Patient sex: M
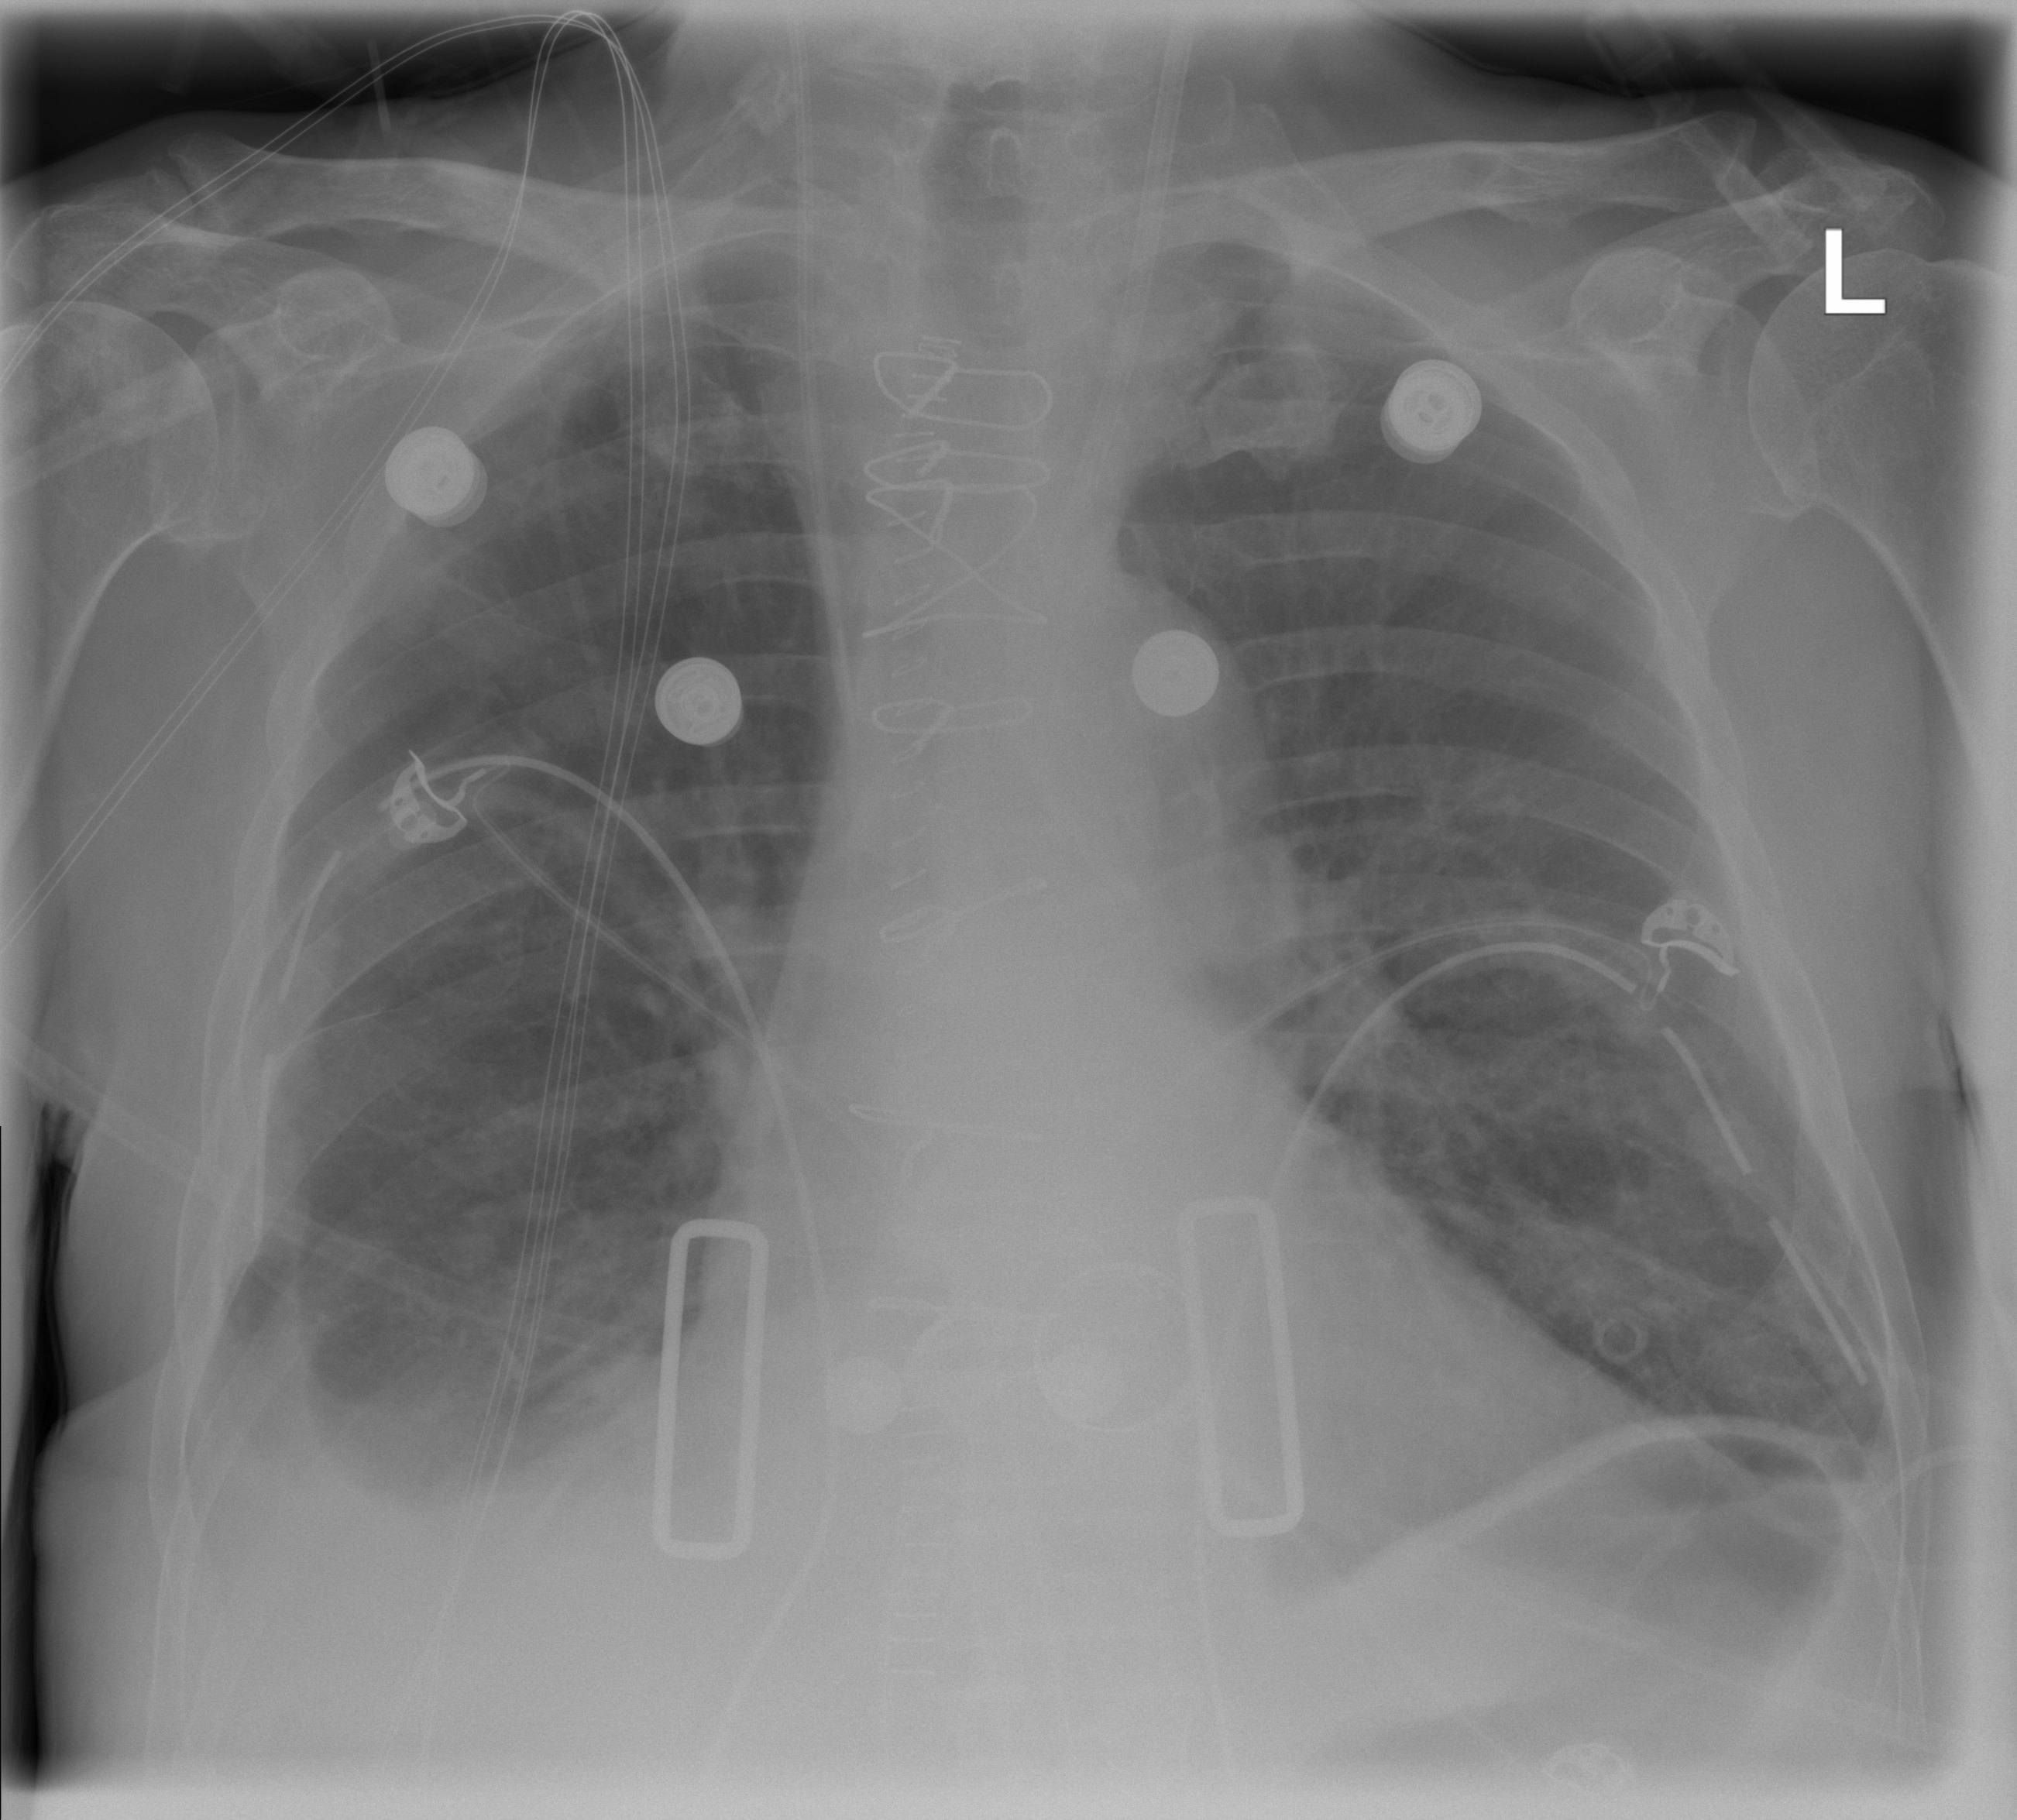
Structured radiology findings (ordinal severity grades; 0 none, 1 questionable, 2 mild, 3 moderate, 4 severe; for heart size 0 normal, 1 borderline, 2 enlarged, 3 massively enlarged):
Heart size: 2
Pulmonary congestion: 0
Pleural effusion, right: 2
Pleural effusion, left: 0
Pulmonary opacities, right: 0
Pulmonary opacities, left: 0
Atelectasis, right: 2
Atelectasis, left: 0